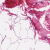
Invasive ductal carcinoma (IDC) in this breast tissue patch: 0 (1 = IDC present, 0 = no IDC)